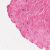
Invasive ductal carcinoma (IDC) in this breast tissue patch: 0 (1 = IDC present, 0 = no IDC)